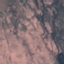
Land use / land cover: HerbaceousVegetation